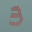
Label: 3